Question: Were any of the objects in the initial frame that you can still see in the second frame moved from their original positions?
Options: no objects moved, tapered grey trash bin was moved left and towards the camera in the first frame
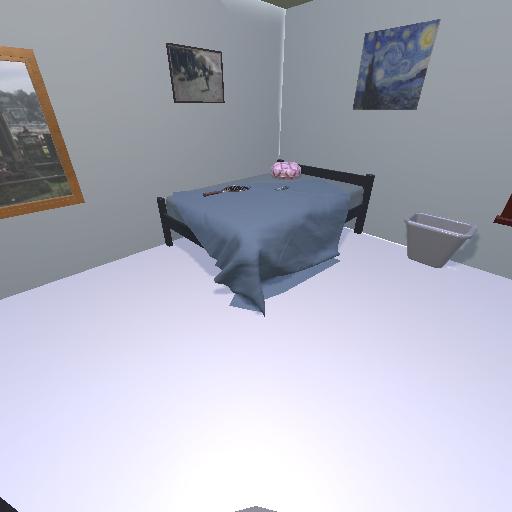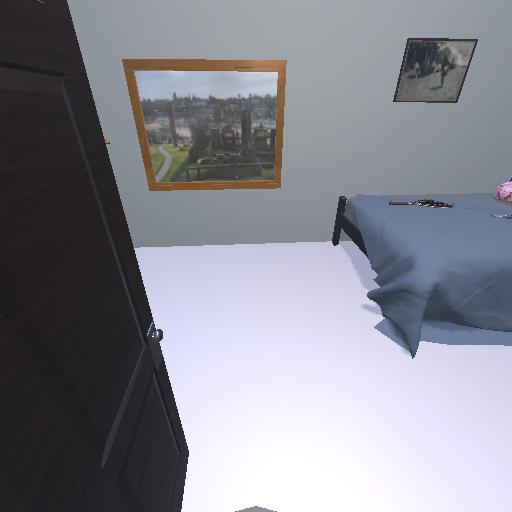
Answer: no objects moved